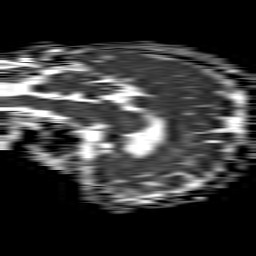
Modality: ADC
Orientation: sagittal
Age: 64
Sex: female
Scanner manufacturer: philips
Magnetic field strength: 1.5 T
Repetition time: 4.6 s
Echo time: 0.09059 s